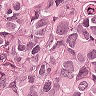
Metastatic tissue present: yes